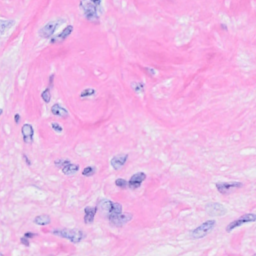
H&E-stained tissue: Breast